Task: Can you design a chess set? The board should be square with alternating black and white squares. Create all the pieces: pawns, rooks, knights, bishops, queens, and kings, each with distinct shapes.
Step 2012:
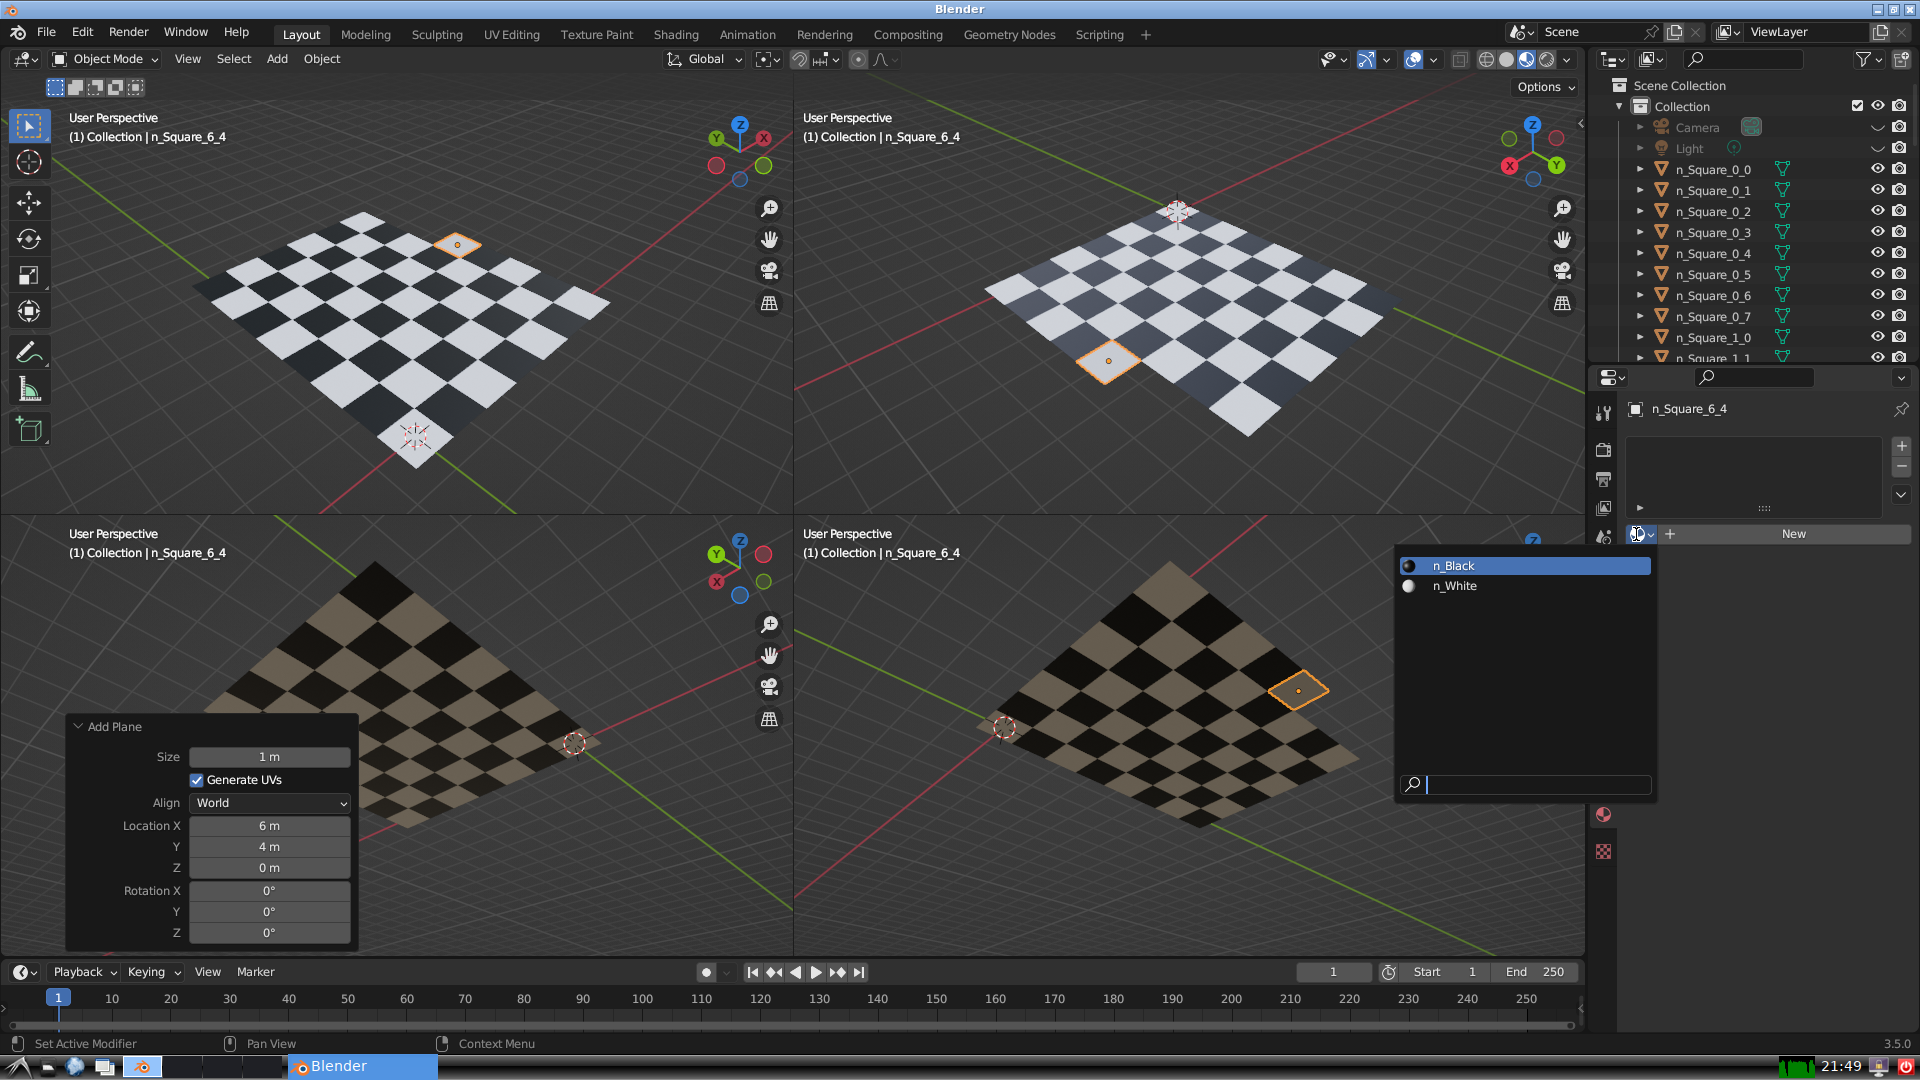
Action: input_text: n_White